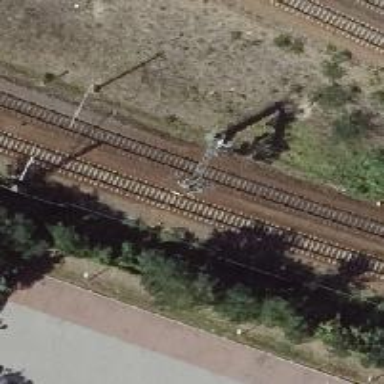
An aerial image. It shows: Railway with electrified contact lines.